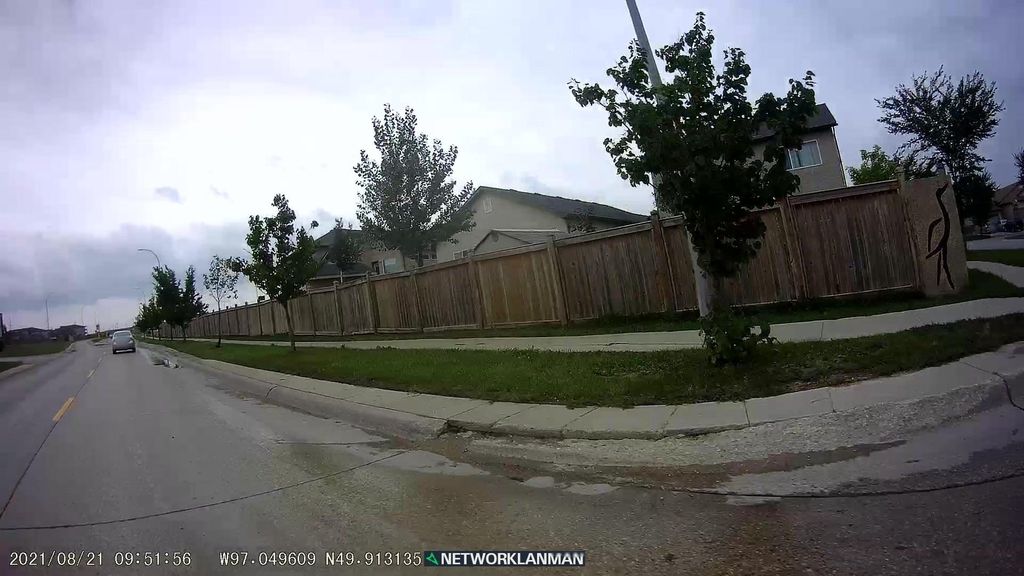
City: winnipeg